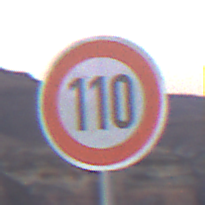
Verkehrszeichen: Geschwindigkeit110
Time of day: Dusk
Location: Outdoor (Nature)
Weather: Clear
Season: NotSpecified
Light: Natural